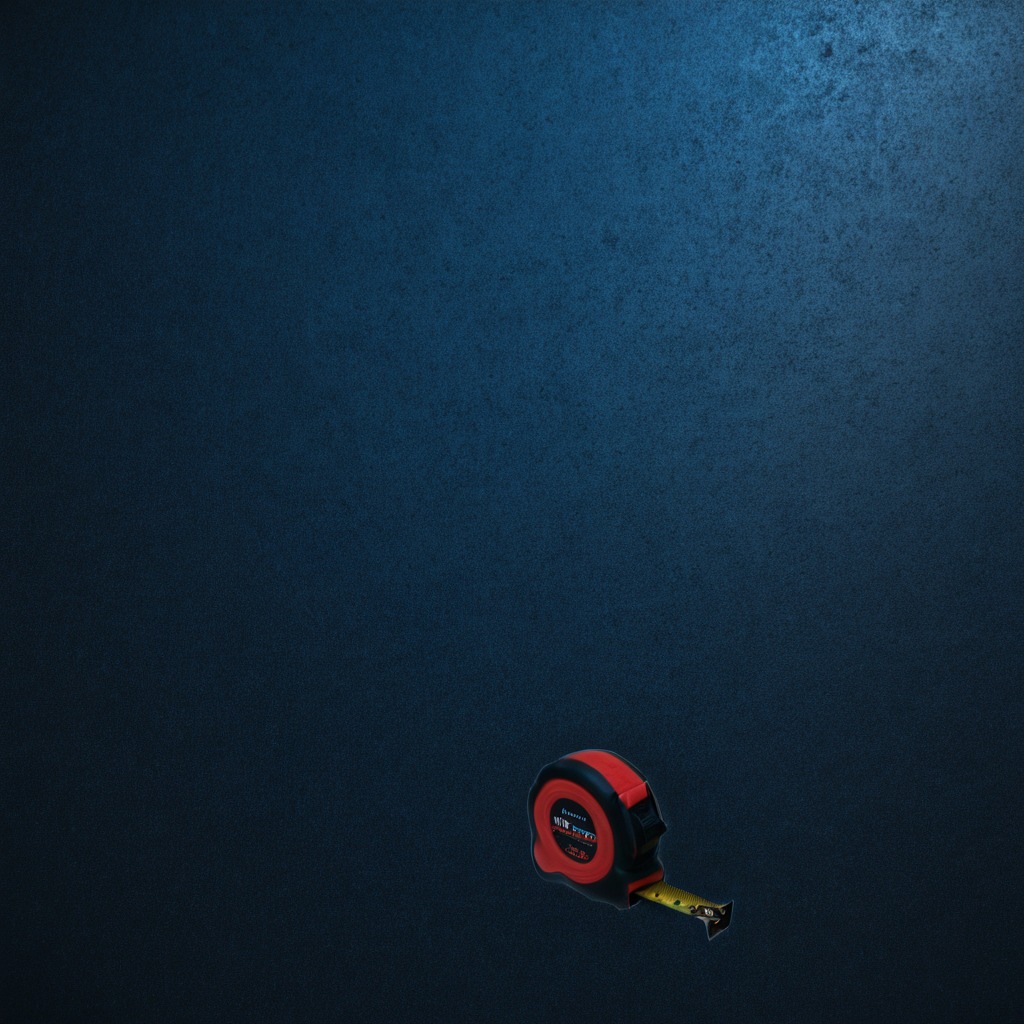
A measuring tape lies on the granite tabletop inside a workshop at night dim ambient light soft shadows worn but beneath the mat